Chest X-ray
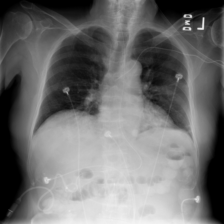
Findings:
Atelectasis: positive
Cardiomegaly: negative
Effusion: negative
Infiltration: positive
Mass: negative
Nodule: negative
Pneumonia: negative
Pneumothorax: negative
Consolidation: negative
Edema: negative
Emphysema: negative
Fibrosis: negative
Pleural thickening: negative
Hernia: negative